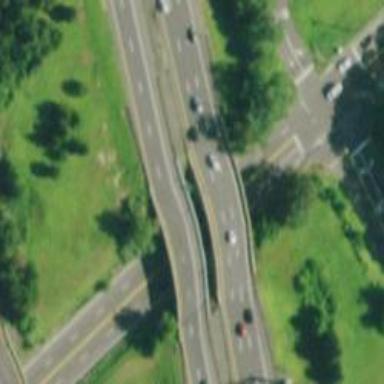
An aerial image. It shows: Motorway bridge crossing urban freeway/expressway.